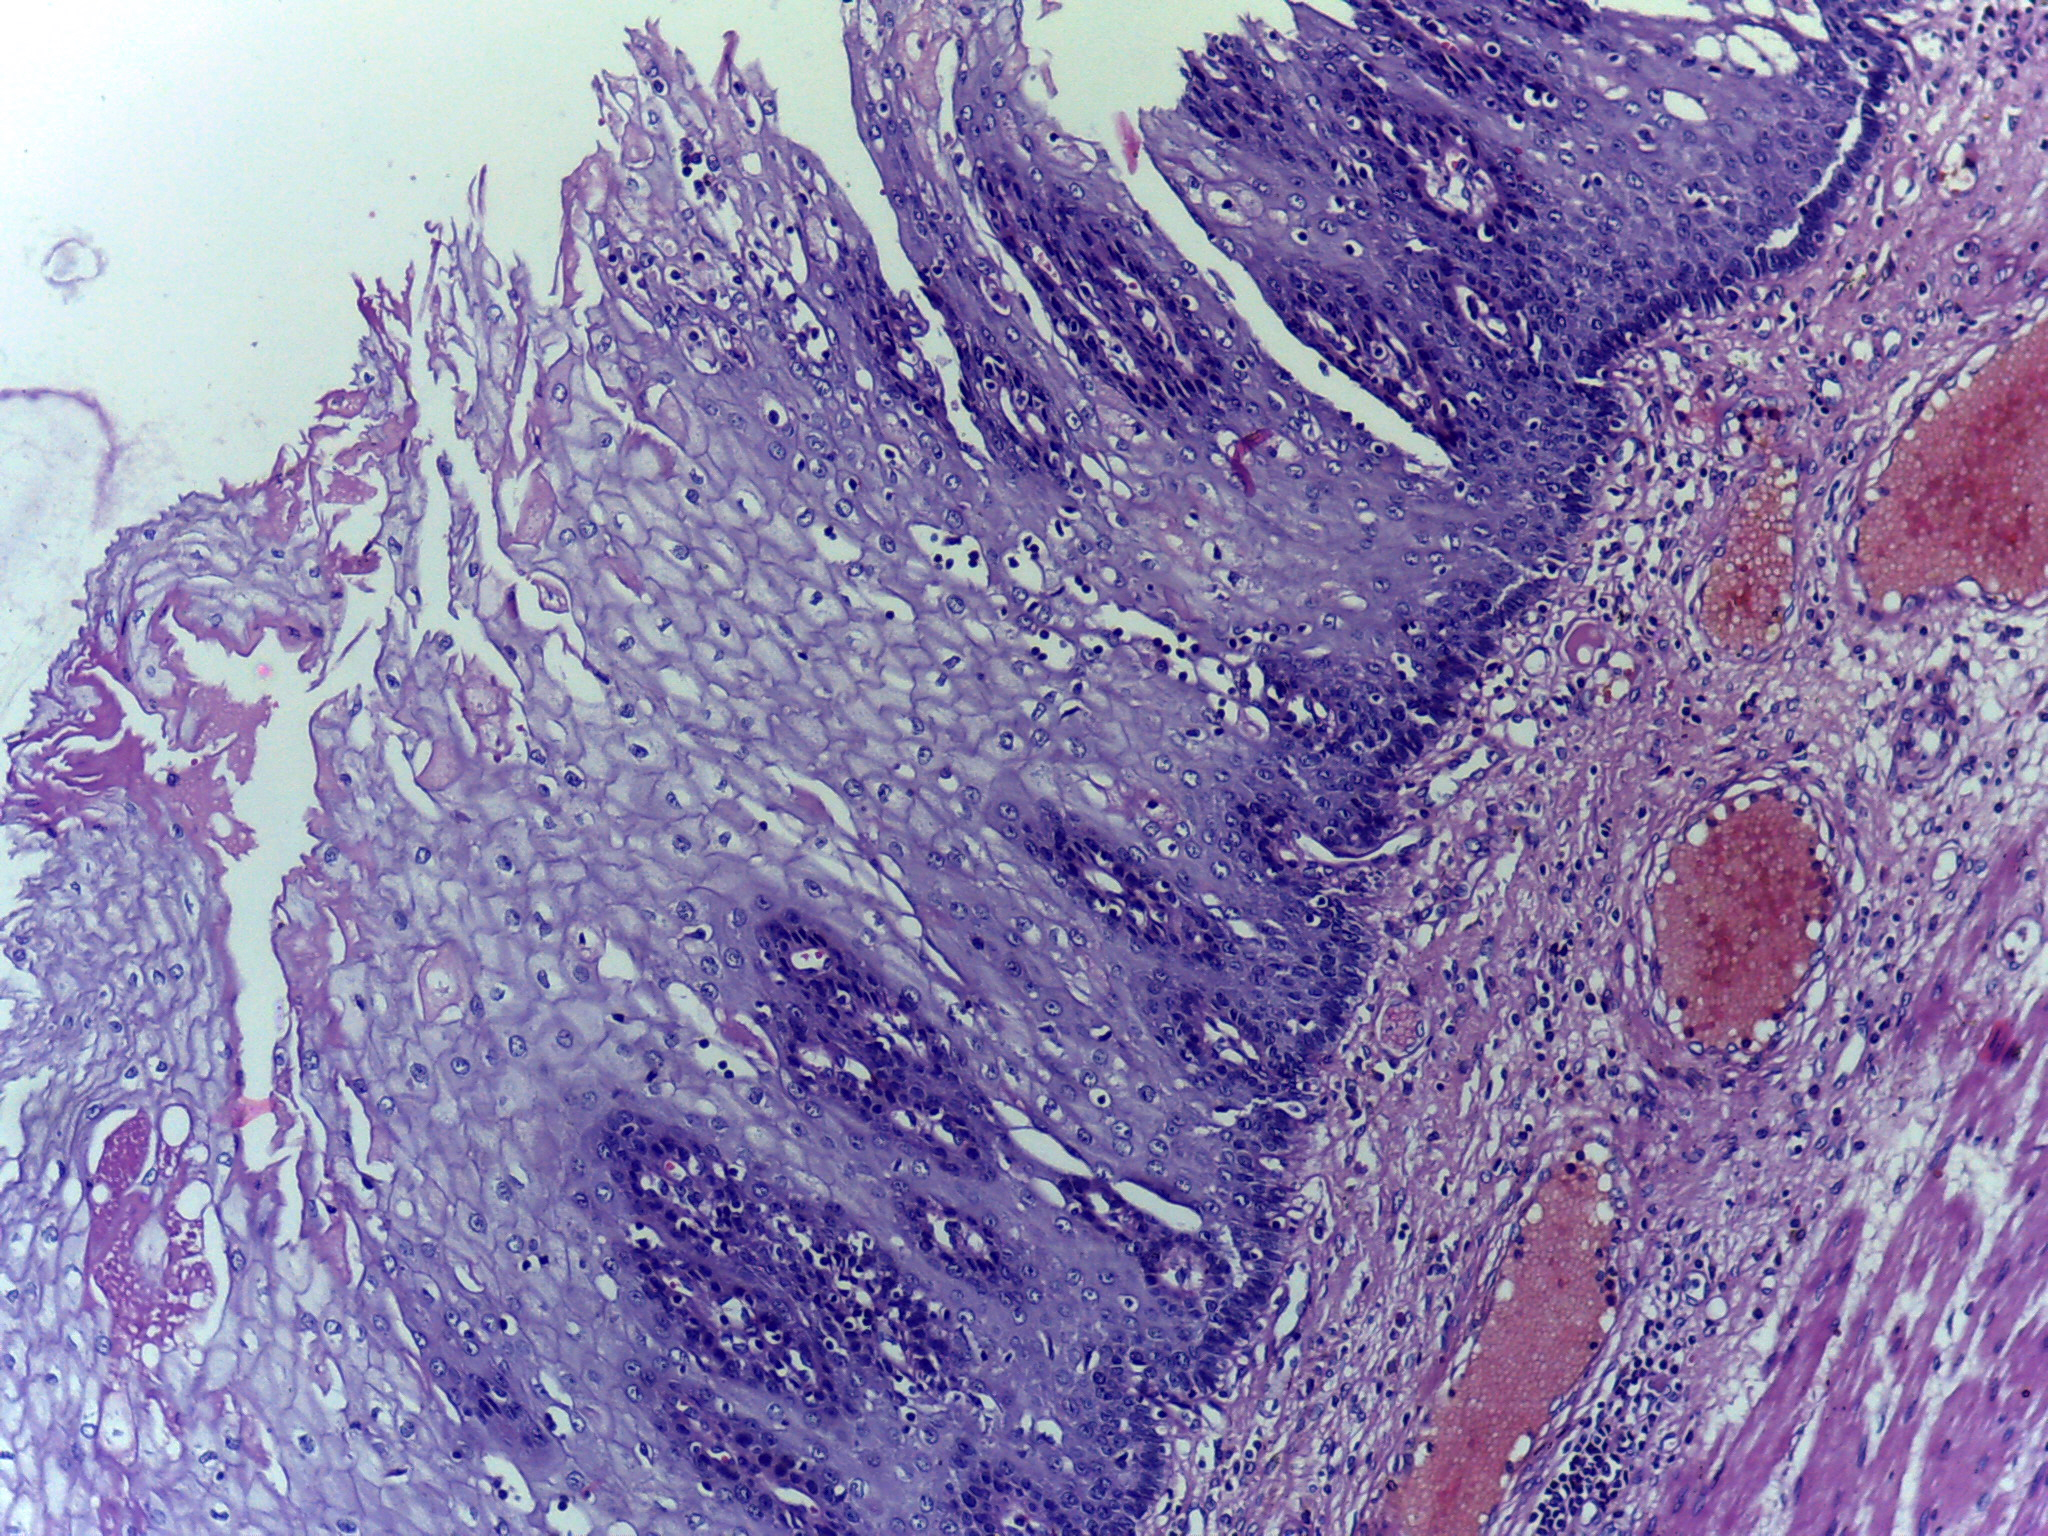
Diagnosis: Normal